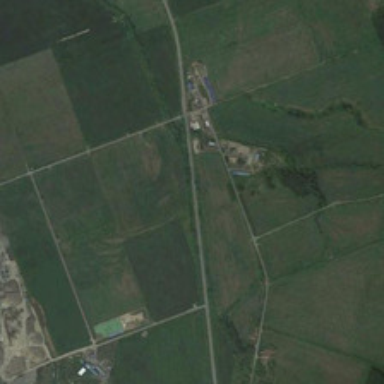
Many rectangle land with ark green or moss green plants in it .